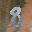
Label: 8